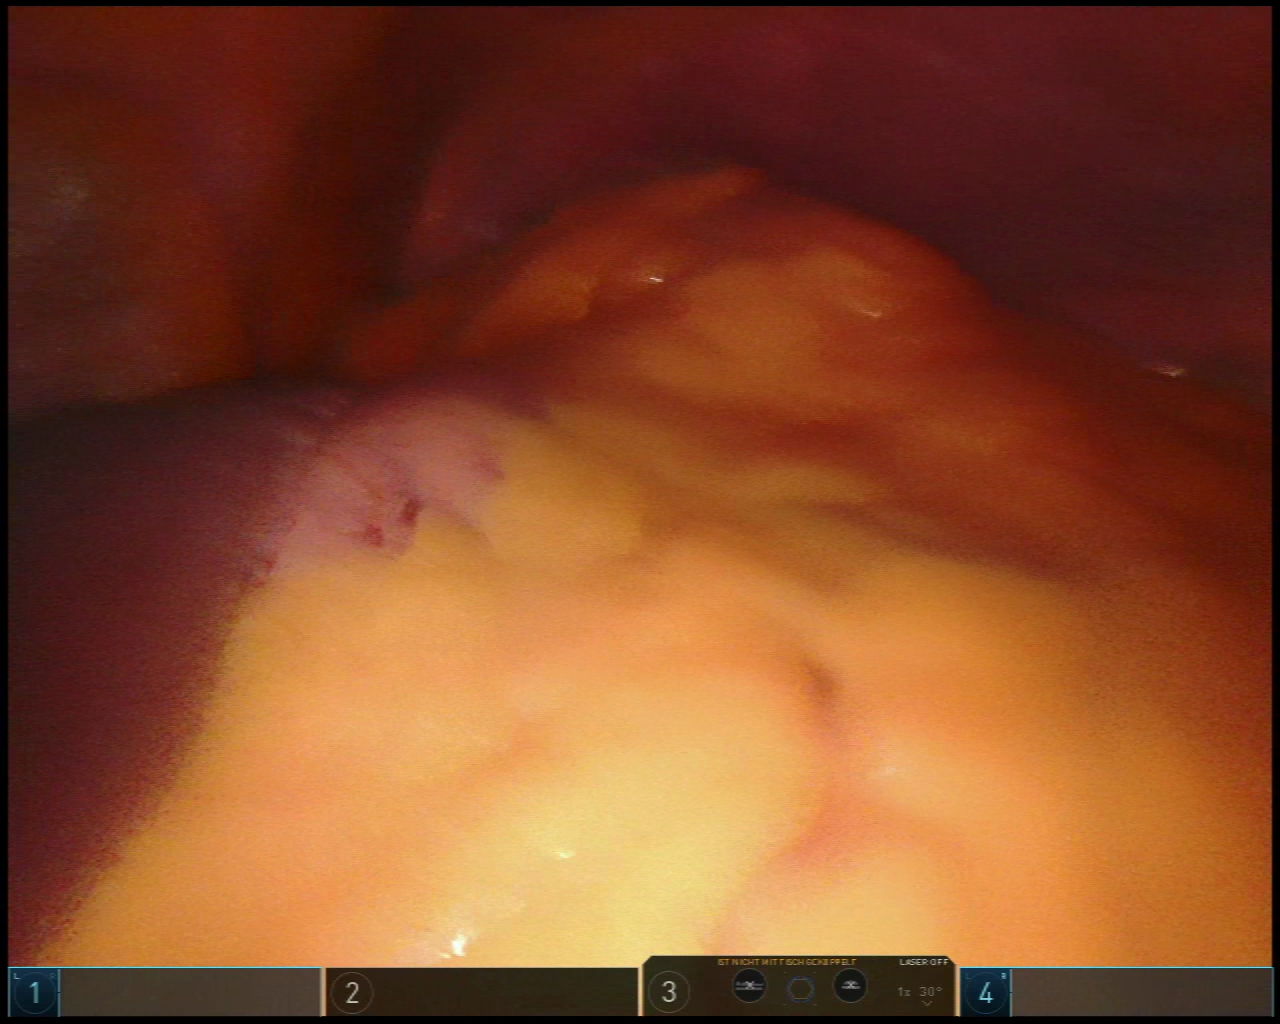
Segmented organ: liver
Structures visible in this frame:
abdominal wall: yes
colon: no
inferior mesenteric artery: no
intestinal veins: no
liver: yes
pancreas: no
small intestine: no
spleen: no
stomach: yes
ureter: no
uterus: no
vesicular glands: no